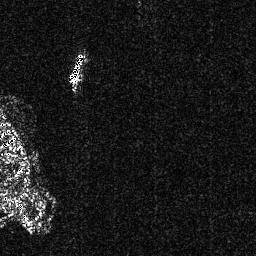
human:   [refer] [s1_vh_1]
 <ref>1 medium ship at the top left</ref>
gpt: <box>[[26, 19, 33, 32, 0]]</box>